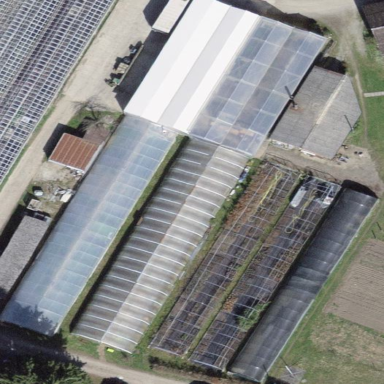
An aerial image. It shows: Greenhouse.